Question: I am trying to use opencv to display simple images that are generated by specifying the intensities of each pixels like in Matlab. However, the result has gaps when I show (cf. figure below). Is there a way to show the images that does not show these gaps?
'''
#include <stdlib.h>
#include <stdio.h>
#include <opencv2/core/core.hpp>
#include <opencv2/highgui/highgui.hpp>
int main(int argc, char** argv)
{
n = 100;
m = 400;
cv::Mat image(n,m,CV_8UC1);
for( int i = 0; i < m; i++ )
image.at<int>(10,i) = 255;
cv::namedWindow( "Display window", WINDOW_AUTOSIZE );
// Show our image inside it.
cv::imshow( "Display window", image );
// Wait for a keystroke in the window
cv::waitKey(0);
return 0;
}
'''

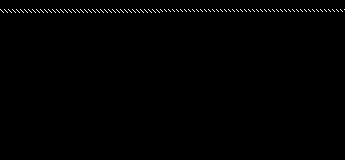
Answer: if your Mat is CV_8UC1, you will have to use:
'''
image.at<uchar>(10,i) // not int !
'''

'''
int n = 100;
int m = 400;
cv::Mat image(n,m,CV_8UC1);
for( int i = 0; i < m; i++ )
image.at<uchar>(10,i) = 255;
'''